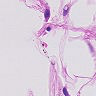
Metastatic tissue present: no